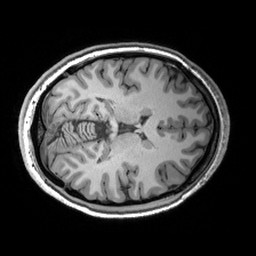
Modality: T1w
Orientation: axial
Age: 21
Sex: female
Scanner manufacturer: siemens
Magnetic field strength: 3 T
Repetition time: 2.53 s
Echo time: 0.00299 s